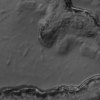
Label: not_dusty